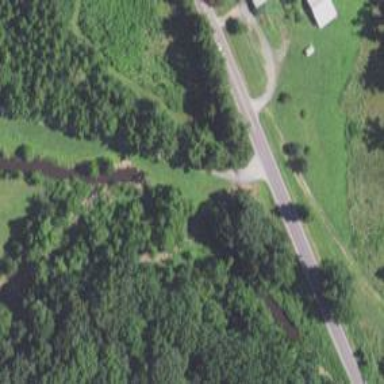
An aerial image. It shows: Culvert tunnel.